Interaction volume radius: 5 \u00c5
Interaction volume height: 10 \u00c5
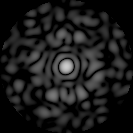
Disorder parameter: 0.8679